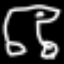
Label: frog